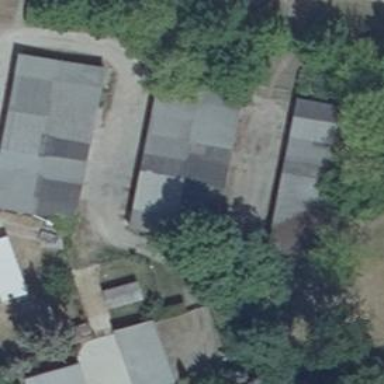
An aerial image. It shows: Group of garages.